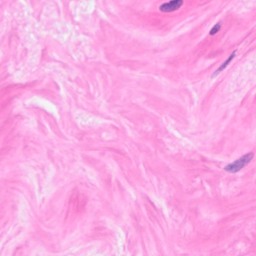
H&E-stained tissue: Breast